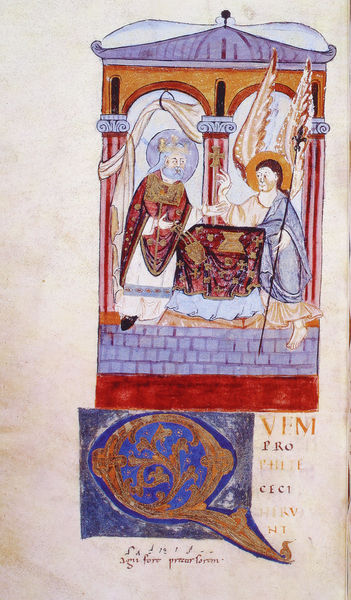
Titel: Prümer Tropar
Institution: Paris, Bibliothèque Nationale
Schlagwörter: blau, flügel, fuß, nackt, männer, säule, säulen, tisch, rot, gewand, gold, mantel, tücher, krone, engel, stab, farben, mauer, könig, inschrift, bögen, glaube, religion, seite, streit, text, schuh, heiligenschein, nimbus, mauern, rundbögen, baldachin, vorhand, zelt, latein, heiligenscheine, erscheinen, majuskel, führerschein, verabredung, q, baldrian, initale, nnenbuch, unitiale, medievil